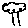
Label: tree